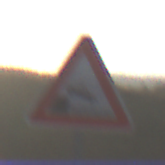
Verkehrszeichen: Ufer
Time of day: SunriseSunset
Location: Outdoor (Nature)
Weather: Clear
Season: NotSpecified
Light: Natural